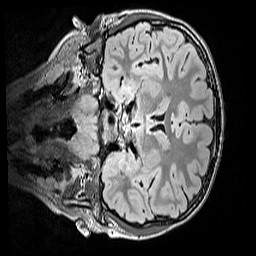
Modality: FLAIR
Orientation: coronal
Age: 9
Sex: male
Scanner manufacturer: siemens
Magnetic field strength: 3 T
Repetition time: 5 s
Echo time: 0.388 s